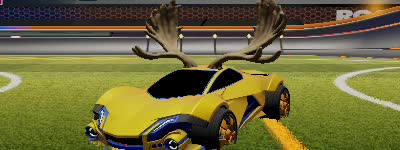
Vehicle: werewolf